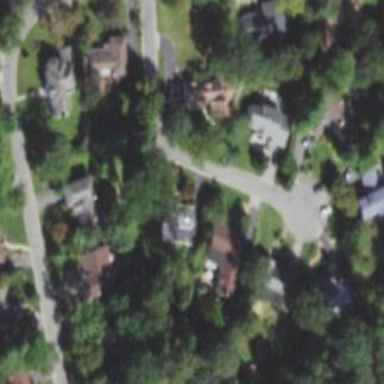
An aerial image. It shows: Residential area composed of single-family homes.